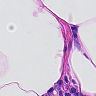
Metastatic tissue present: no